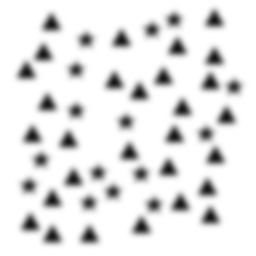
Squares: 0
Triangles: 29
Stars: 15
Total shapes: 44